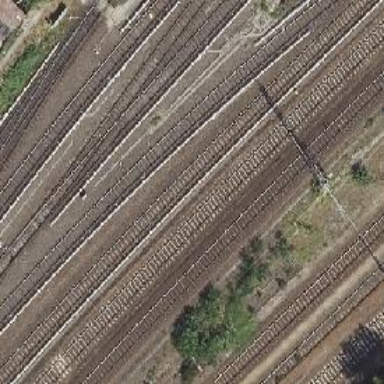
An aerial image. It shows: Light rail electrified railway.